Chest X-ray:
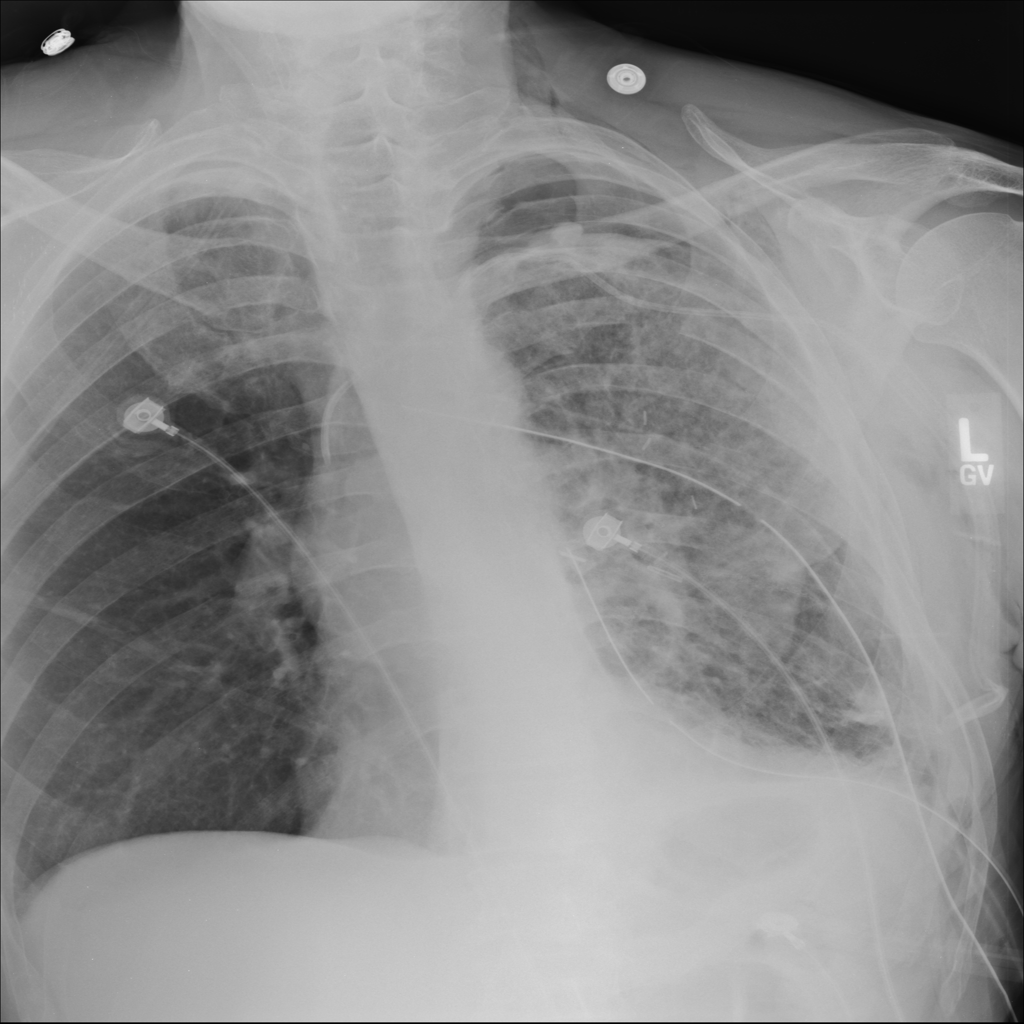
Findings: Pneumothorax, Consolidation, Effusion
No abnormal finding: no